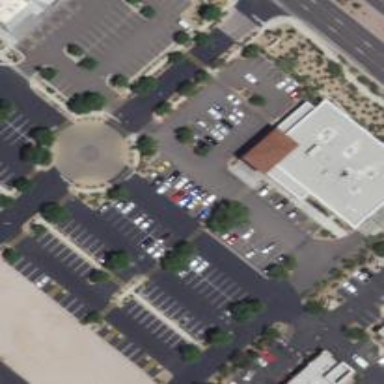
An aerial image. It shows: Supermarket building.